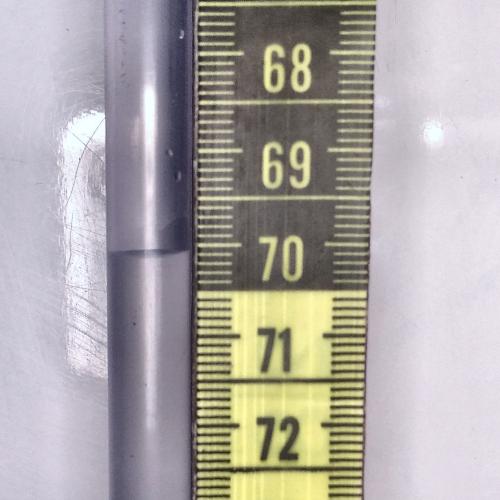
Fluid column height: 70.1 cm